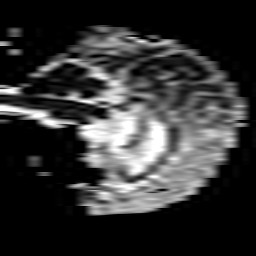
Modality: ADC
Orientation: sagittal
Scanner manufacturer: philips
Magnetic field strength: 3 T
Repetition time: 4.09 s
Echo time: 0.0607 s